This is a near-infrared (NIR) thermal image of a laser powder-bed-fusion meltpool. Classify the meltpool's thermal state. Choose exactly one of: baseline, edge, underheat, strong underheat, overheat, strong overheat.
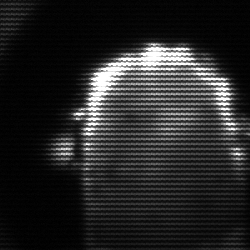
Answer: baseline